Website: walmart
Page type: payment
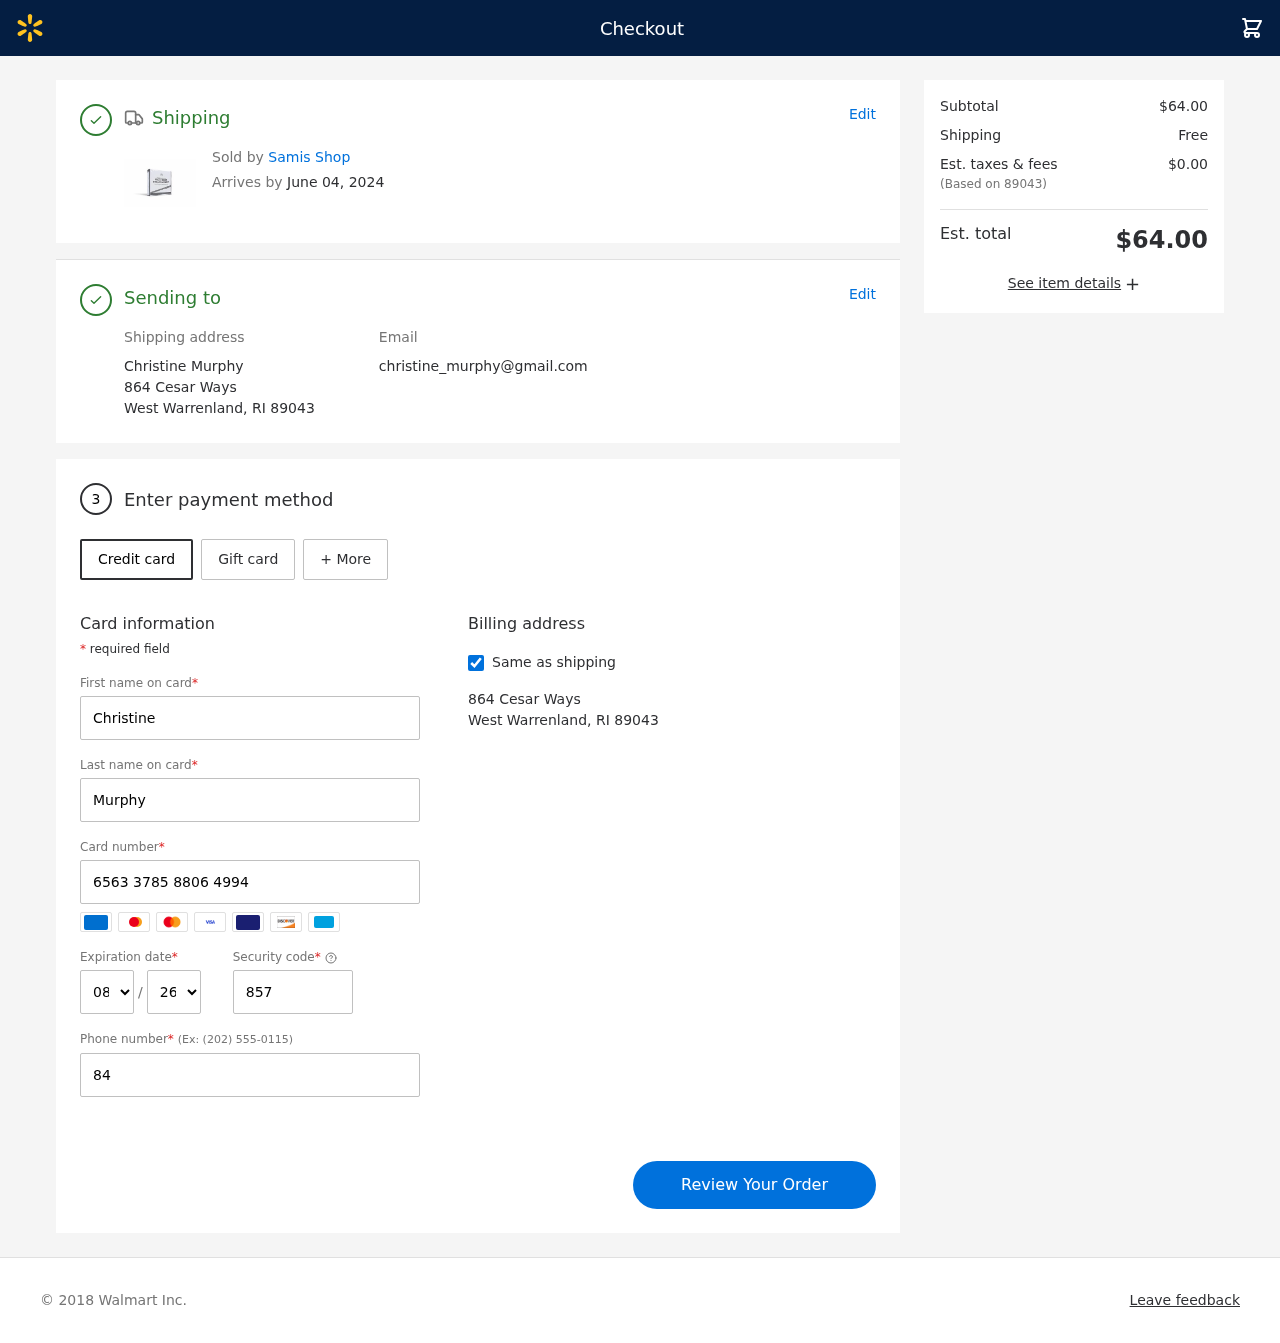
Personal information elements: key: PII_CARD_CVV
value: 857
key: PII_CARD_EXPIRY_MONTH
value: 08
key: PII_CARD_EXPIRY_YEAR
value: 26
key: PII_CARD_NUMBER
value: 6563 3785 8806 4994
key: PII_CITY_STATE_ZIP
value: West Warrenland, RI 89043
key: PII_EMAIL
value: christine_murphy@gmail.com
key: PII_FIRSTNAME
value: Christine
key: PII_FULLNAME
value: Christine Murphy
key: PII_LASTNAME
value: Murphy
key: PII_PHONE
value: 8452697216
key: PII_POSTCODE
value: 89043
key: PII_STREET
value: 864 Cesar Ways
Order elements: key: ORDER_DELIVERY_DATE
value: June 04, 2024
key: ORDER_SUBTOTAL
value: $64.00
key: ORDER_SHIPPING_COST
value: Free
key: ORDER_TAX
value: $0.00
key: ORDER_TOTAL
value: $64.00